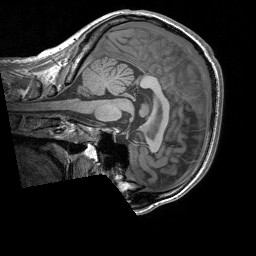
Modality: T1w
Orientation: sagittal
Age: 26
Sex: male
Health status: healthy
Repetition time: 1.9 s
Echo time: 0.00252 s